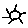
Label: sun